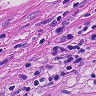
Metastatic tissue present: no